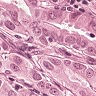
Metastatic tissue present: yes